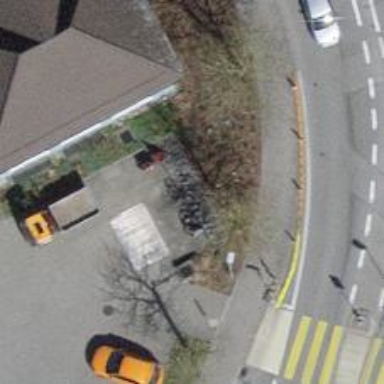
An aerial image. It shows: Bicycle parking area with stands available.